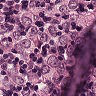
Metastatic tissue present: yes